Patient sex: M
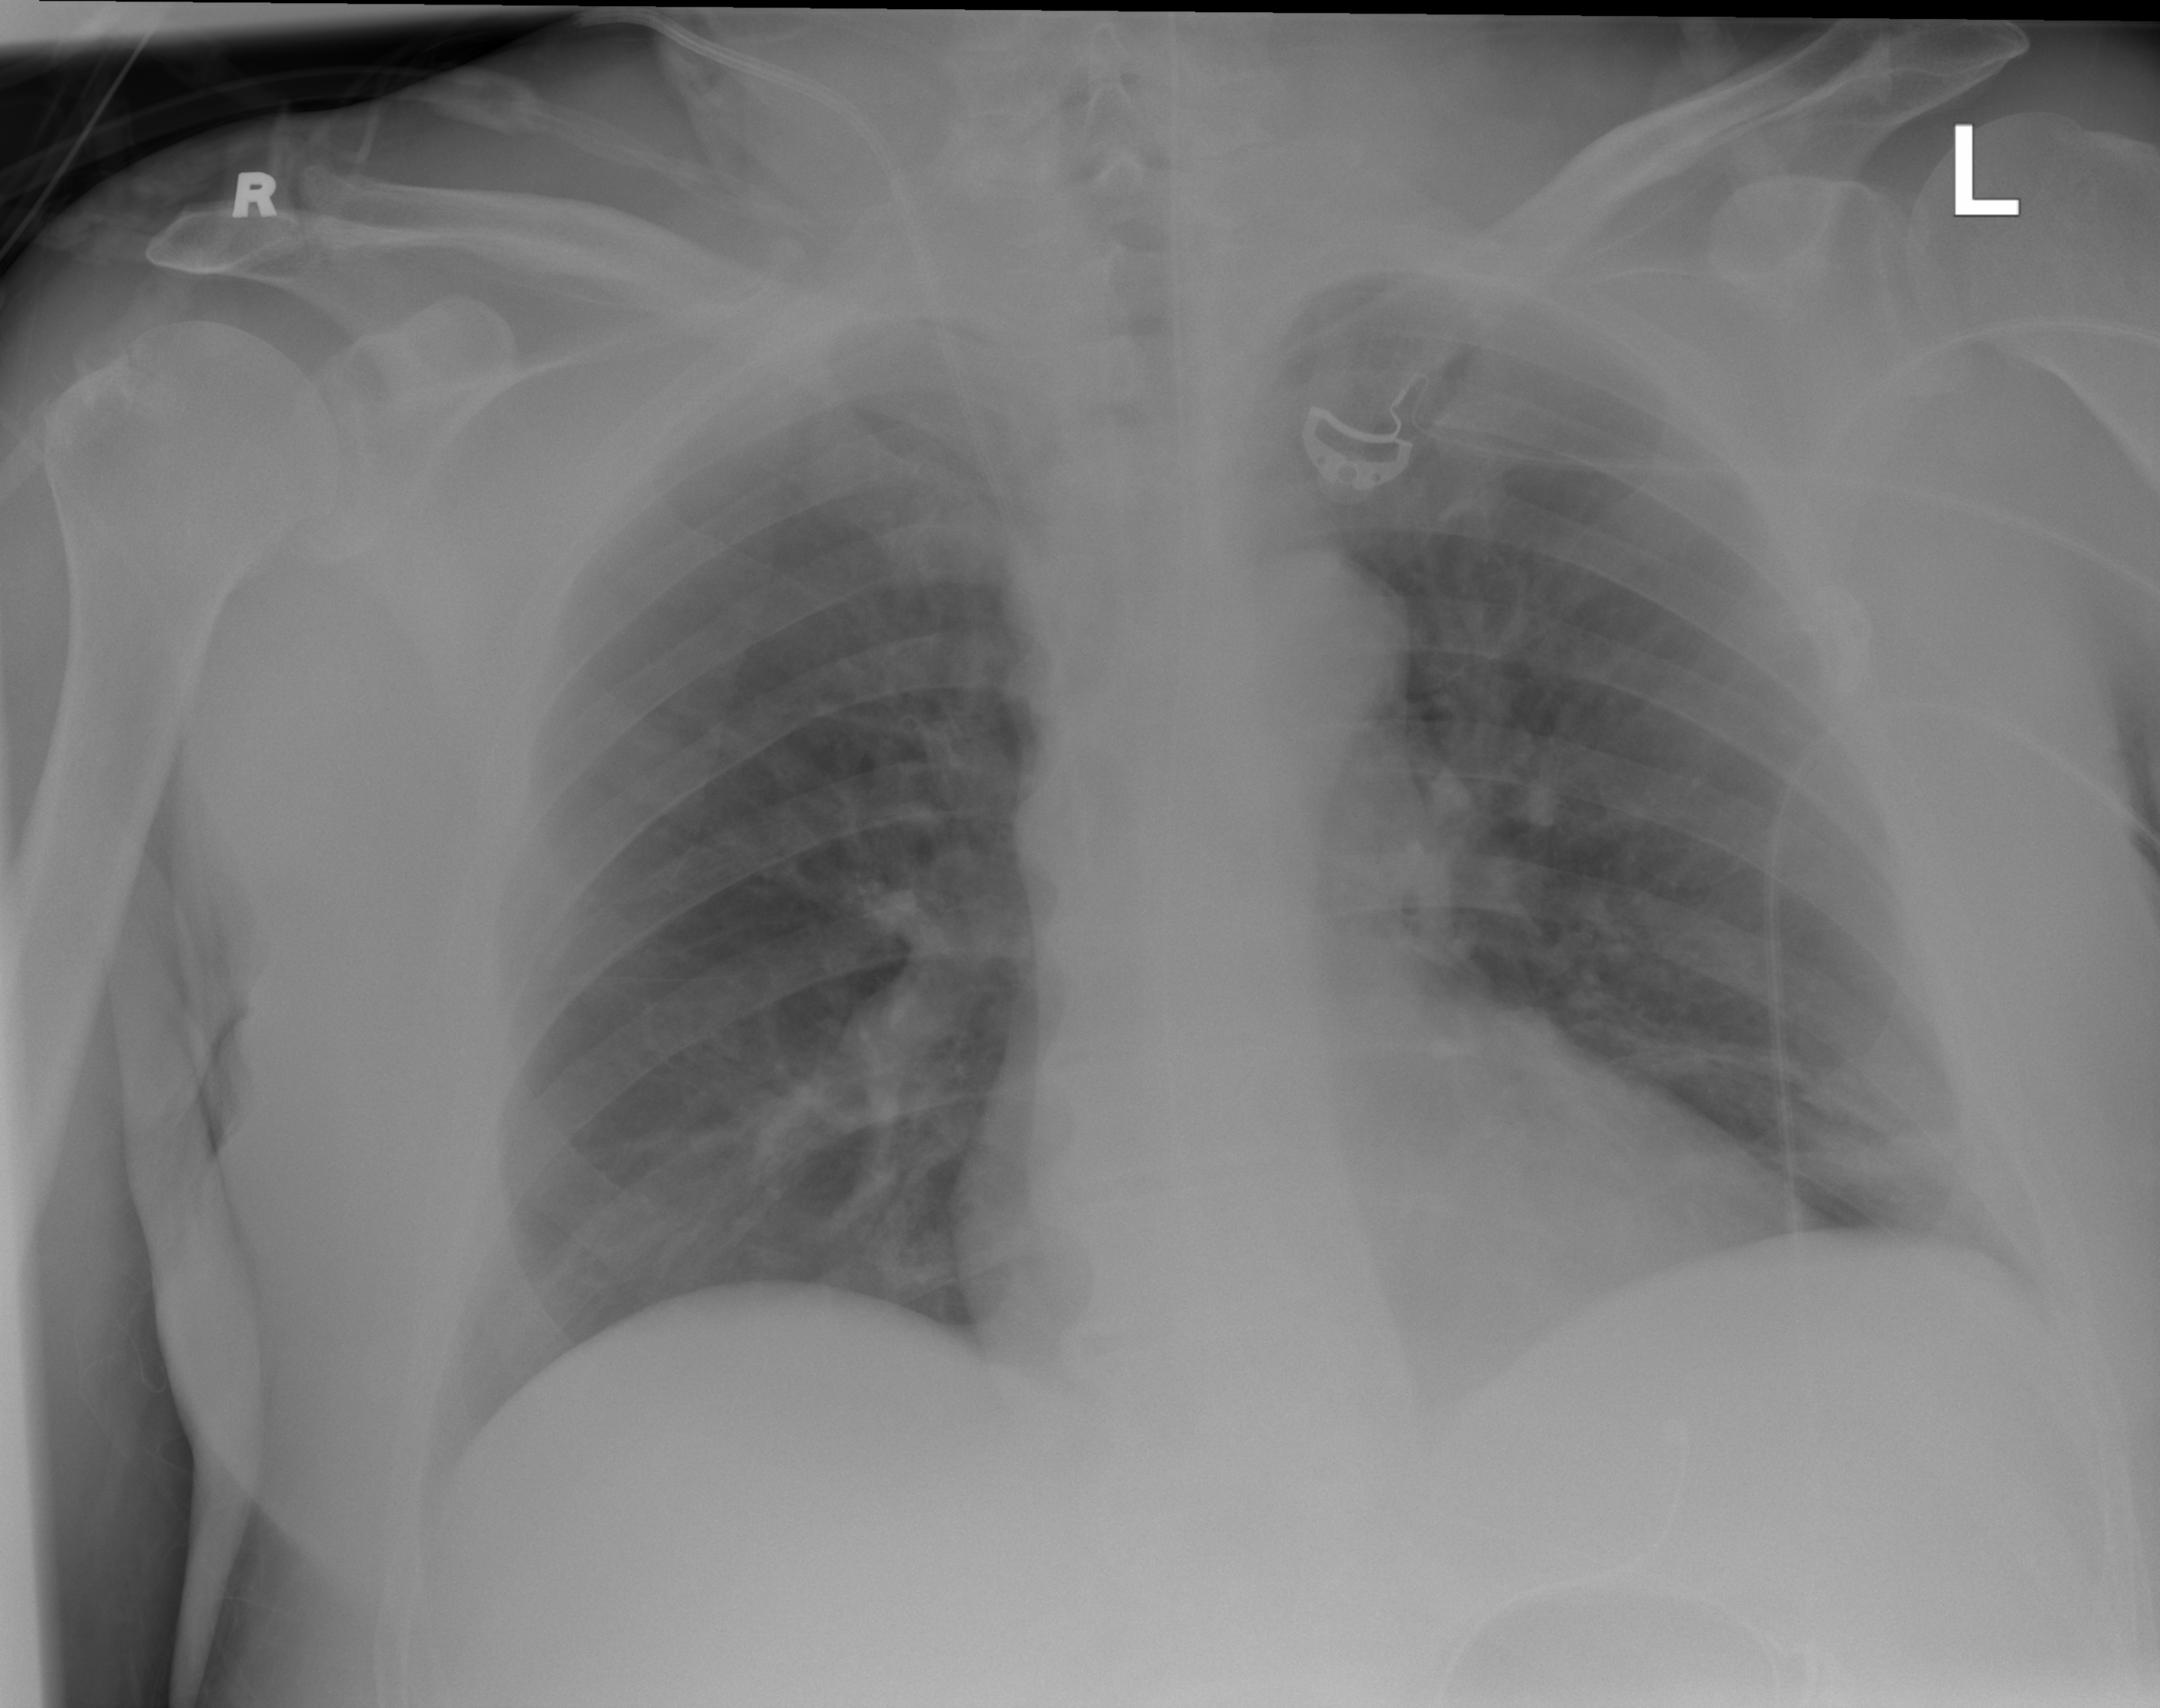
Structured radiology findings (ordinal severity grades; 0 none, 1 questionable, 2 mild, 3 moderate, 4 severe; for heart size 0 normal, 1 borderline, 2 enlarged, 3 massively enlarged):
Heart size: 0
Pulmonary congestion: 0
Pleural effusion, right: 0
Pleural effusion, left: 0
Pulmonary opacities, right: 1
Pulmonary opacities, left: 0
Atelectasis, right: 0
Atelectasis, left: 2